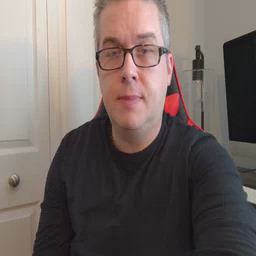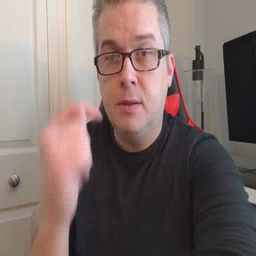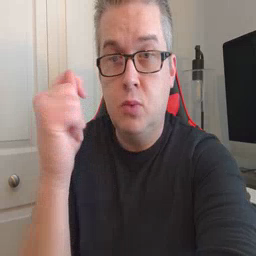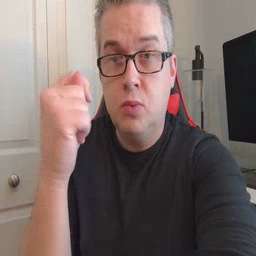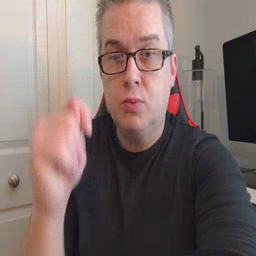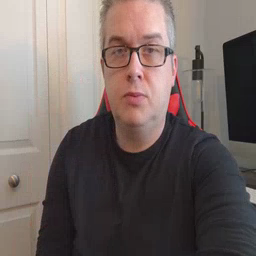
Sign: toy